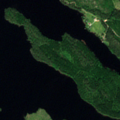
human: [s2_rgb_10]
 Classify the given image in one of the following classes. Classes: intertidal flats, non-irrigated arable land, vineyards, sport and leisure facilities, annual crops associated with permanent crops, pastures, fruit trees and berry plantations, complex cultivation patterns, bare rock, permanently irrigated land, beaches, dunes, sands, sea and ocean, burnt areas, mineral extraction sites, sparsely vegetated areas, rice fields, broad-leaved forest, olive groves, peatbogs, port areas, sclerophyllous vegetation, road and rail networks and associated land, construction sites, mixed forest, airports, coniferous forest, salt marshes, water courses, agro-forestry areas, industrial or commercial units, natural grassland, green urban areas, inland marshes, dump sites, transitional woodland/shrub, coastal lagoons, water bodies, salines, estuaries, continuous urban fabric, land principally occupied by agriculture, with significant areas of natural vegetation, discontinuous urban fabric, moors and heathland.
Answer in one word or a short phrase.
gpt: coniferous forest, mixed forest, water bodies